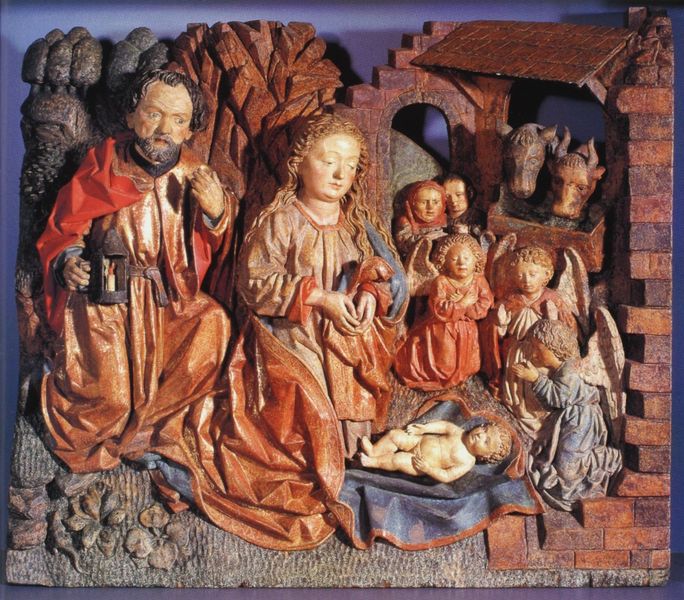
Titel: Anbetung des Kindes aus Zinggen
Künstler: Hans Klocker
Institution: Brixen, Diözesanmuseum
Schlagwörter: baum, felsen, flügel, mann, nackt, umhang, bäume, fenster, frau, holz, lampe, laterne, szene, dach, rot, tiere, tuch, wiese, bart, falten, johannes, neues testament, stein, steine, kühe, figur, gewand, haare, mantel, eltern, kind, locken, wald, bauern, esel, engel, skulptur, relief, farbig, holzschnitt, mauer, ziegel, kuh, baby, figuren, kerze, bemalt, ruine, deckel, knien, beten, gebet, christus, jesus, fressen, stall, putten, maria, anbetung, ochse, ochsen, stier, hirten, petrus, weise, geschnitzt, schnitzwerk, josef, joseph, mamor, geburt, krippe, wiege, weihnachten, ochs, jesuskind, geburt christi, christuskind, bethlehem, menn, jeus, englein, schnitzgruppe, jose